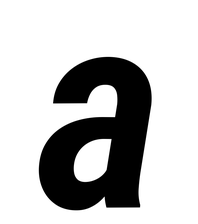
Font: Roboto-Italic_Condensed_SemiBold_Italic